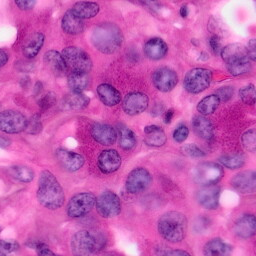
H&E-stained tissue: Pancreatic